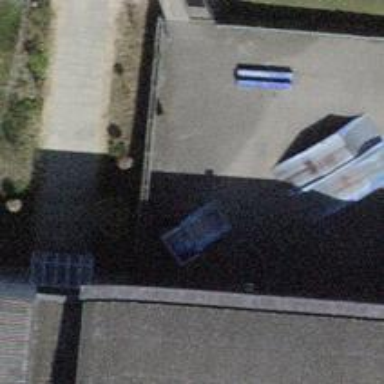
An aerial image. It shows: Surveillance system is in place.